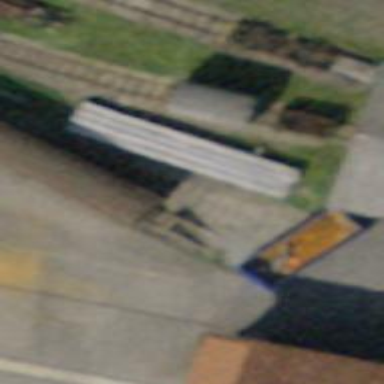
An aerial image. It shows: Railway buffer stop.